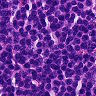
Metastatic tissue present: no